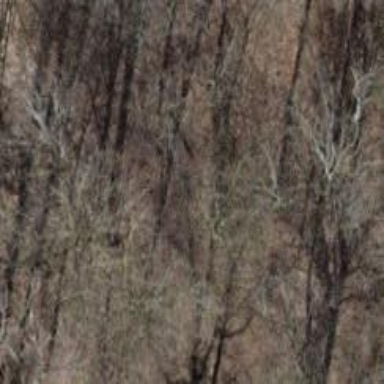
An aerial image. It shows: Brown bench.